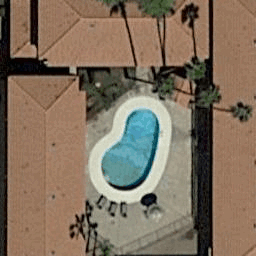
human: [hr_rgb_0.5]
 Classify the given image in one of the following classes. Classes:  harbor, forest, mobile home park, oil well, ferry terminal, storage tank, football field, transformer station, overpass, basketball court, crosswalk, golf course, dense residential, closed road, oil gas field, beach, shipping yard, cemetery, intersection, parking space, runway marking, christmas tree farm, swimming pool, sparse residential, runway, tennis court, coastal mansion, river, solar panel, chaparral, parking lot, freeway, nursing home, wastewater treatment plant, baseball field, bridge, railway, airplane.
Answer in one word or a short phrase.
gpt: swimming pool